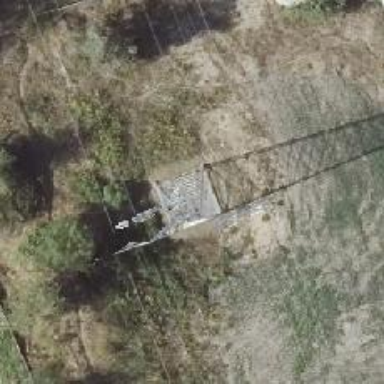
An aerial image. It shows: Power line in the image.